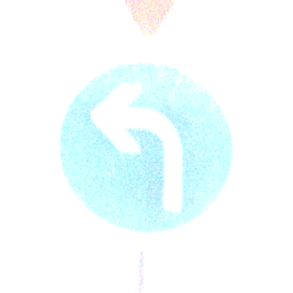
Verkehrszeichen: VorgeschriebeneFahrtrichtungLinks
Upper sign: VorfahrtGewaehren
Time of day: MorningAfternoon
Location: Outdoor (RoadRail)
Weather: PartlyCloudy
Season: NotSpecified
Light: Natural